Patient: sex M, age 71
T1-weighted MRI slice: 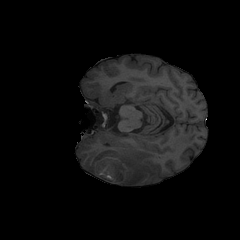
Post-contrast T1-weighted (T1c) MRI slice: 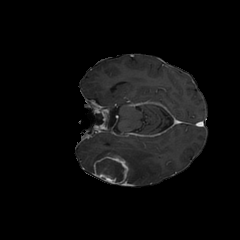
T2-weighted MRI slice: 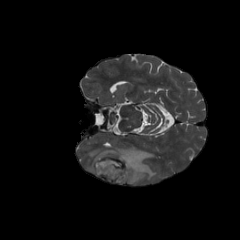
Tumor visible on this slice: yes
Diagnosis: Glioblastoma, IDH-wildtype
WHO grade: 4